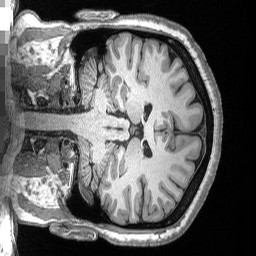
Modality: T1w
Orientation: coronal
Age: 26
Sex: female
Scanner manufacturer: siemens
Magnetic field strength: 3 T
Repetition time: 2.53 s